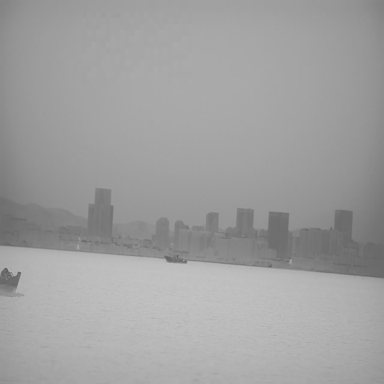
There are two bulk_carriers in the infrared image.